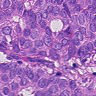
Metastatic tissue present: yes